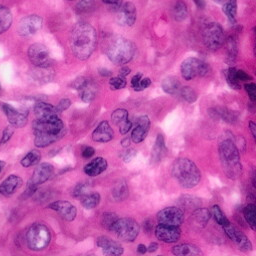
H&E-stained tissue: Pancreatic